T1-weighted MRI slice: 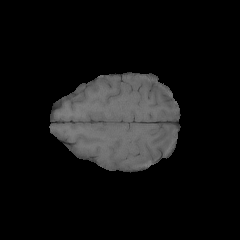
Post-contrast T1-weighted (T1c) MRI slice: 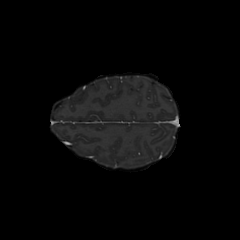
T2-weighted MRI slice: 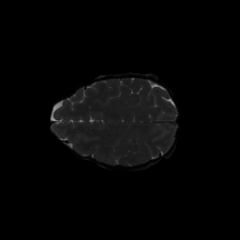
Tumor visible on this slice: no